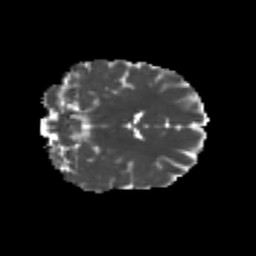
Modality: MD
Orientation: coronal
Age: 27
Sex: female
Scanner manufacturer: siemens
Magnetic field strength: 3 T
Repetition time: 3.5 s
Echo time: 0.104 s